Question: One of my clients got back to me recently saying that magento is adding an extra penny in Total amount of order.
It looks like it might be a Magento tax calculation which is out as it is calculating the actual value of the product to be PS33.32 where the full price is PS39.99 and tax at PS6.67. However on the order totals, it looks like it makes the actual value PS33.33 net and vat PS6.67 which comes to total of PS40?
I have also attached a screen shoot to make it clearer.
Any help much appreciated.
Thank you for your help in advance.
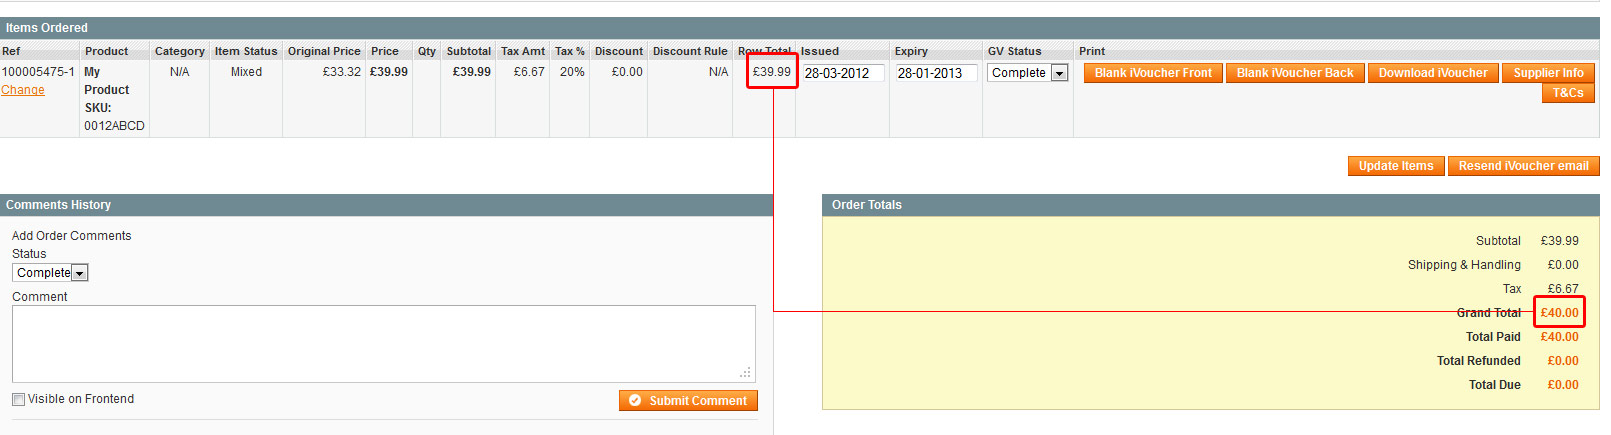
Answer: Take a look to
Issue on bugtracker
<URL>
Theme on magentocommerce.com forum
<URL>